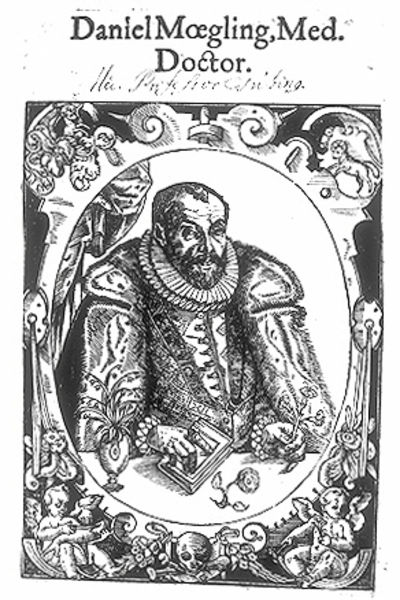
Titel: Bildnis des Daniel Moegling
Künstler: Hans Ulrich Alt
Institution: (Seriendruck)
Schlagwörter: hand, kopf, mann, umhang, weiß, blume, blumen, nase, ohr, schmuck, schwarz, tisch, blick, rose, tiere, tuch, muster, ornament, bart, augen, bibel, gesicht, halten, kragen, pelz, rahmen, schädel, ärmel, bildnis, halskrause, hände, portrait, porträt, vorhang, auge, haare, kutte, mantel, reich, adel, blatt, pflanze, pflanzen, kinn, schultern, kinder, oval, pferd, engel, putte, putto, vase, fell, holzschnitt, schrift, papier, italien, grafik, könig, inschrift, glatze, ornamente, bauch, weste, ring, knochen, vanitas, buch, medaillon, druck, schwarz-weiß, stich, titel, portait, drcuk, herrscher, nerz, arzt, medizin, krause, schnörkel, totenkopf, pelzmantel, mittelalter, wams, gelehrter, kröse, macht, dürer, monarch, persönlichkeit, entdecker, urkunde, maiglöckchen, putten, totenschädel, putti, verzierungen, englisch, doktor, prägung, zeichung, mediziner, mächtig, daniel, oranment, eroberer, seriendruck, artzt, rollwerk, wissen, doctor, med, 17. jahrhundert, druck graphik, möglich, möglig, euge, moegling, daniel mögling